Interaction volume radius: 5 \u00c5
Interaction volume height: 25 \u00c5
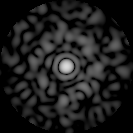
Disorder parameter: 0.8401